Question: I plan to develop an application in order to retrieve a part of xml data from a file based on user input. My codes works well for retrieving the content of xml file but I can't figure out the best way to ask the parser to give me all the elements which are inside for example (intake name="TMF1202")... The user will give the intake name as input and parser will retrieve the elements that exist only in that intake tag, Here is my Parser code :
'''
#import "Parser.h"
#import "TimeTableViewController.h"
@implementation Parser
@synthesize currentElementPointer, rootElement;
-(id)initParser
{
if(self = [super init]) {
tvc = (TimeTableViewController*)[[UIApplication sharedApplication]delegate];
}
return self;
}
-(void)parser:(NSXMLParser *)parser didStartElement:(NSString *)elementName namespaceURI:(NSString *)namespaceURI qualifiedName:(NSString *)qName attributes:(NSDictionary *)attributeDict
{
if(self.rootElement == nil) {
self.rootElement = [[List alloc]init];
self.currentElementPointer = self.rootElement;
} else {
List *newList = [[List alloc]init];
newList.parent = self.currentElementPointer;
[self.currentElementPointer.subElements addObject:newList];
self.currentElementPointer = newList;
}
self.currentElementPointer.name = elementName;
self.currentElementPointer.attributes = attributeDict;
// theList.intake = [[attributeDict objectForKey:@"name"]stringValue];
}
-(void)parser:(NSXMLParser *)parser foundCharacters:(NSString *)string
{
if([self.currentElementPointer.text length] > 0) {
self.currentElementPointer.text = [self.currentElementPointer.text stringByAppendingString:string];
} else {
self.currentElementPointer.text = string;
}
}
-(void)parser:(NSXMLParser *)parser didEndElement:(NSString *)elementName namespaceURI:(NSString *)namespaceURI qualifiedName:(NSString *)qName
{
self.currentElementPointer = self.currentElementPointer.parent;
}
@end
'''
This is the structure of my XML file :

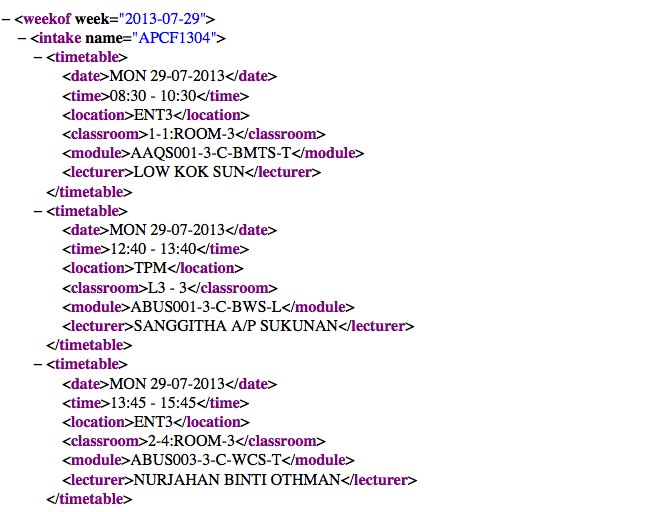
Answer: Assuming you want this parser to work like it does, but simply not parse any elements (or subelements) of our XML document that are 'intake' elements whose 'name' attribute is not equal to 'TMF1202', you can employ a 'BOOL' flag indicating whether you should be parsing this branch of the tree or not. E.g. one approach might be:
1. Create a BOOL property that designates whether you're currently parsing or not: @property (nonatomic, getter = isParsing) BOOL parsing;
2. Make sure to initialize it: - (void)parserDidStartDocument:(NSXMLParser *)parser
{
self.parsing = YES;
}
3. If it encounters a intake whose name is not equal to TMF1202, your didStartElement can clear that BOOL value, perhaps something like: - (void)parser:(NSXMLParser *)parser didStartElement:(NSString *)elementName namespaceURI:(NSString *)namespaceURI qualifiedName:(NSString *)qName attributes:(NSDictionary *)attributeDict
{
if ([elementName isEqualToString:@"intake"])
{
NSString *name = attributeDict[@"name"];
self.parsing = [name isEqualToString:@"TMF1202"];
}
if (![self isParsing]) return;
// the rest of your standard parsing routine goes here
}
4. Obviously, foundCharacters must also check to see if isParsing: -(void)parser:(NSXMLParser *)parser foundCharacters:(NSString *)string
{
if (![self isParsing]) return;
// the rest of your standard foundCharacters goes here
}
5. And didEndElement should (a) only do the standard didEndElement stuff if isParsing; and (b) otherwise, if ending an intake reset the parsing flag: -(void)parser:(NSXMLParser *)parser didEndElement:(NSString *)elementName namespaceURI:(NSString *)namespaceURI qualifiedName:(NSString *)qName
{
if ([self isParsing])
{
// do your standard didEndElement stuff here
}
else if ([elementName isEqualToString:@"intake"])
{
// otherwise, if we're ending an 'intake', then go ahead and turn parsing back on
self.parsing = YES;
}
}
The details may vary (and there are lots of ways to tackle this), but this is one approach.